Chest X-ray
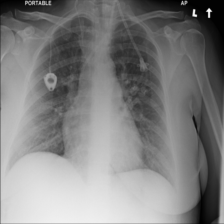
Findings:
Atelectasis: negative
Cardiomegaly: negative
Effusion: negative
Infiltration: negative
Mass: negative
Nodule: negative
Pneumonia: negative
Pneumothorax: negative
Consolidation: negative
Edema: negative
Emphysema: negative
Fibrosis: negative
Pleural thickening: negative
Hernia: negative